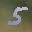
Label: 5